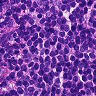
Metastatic tissue present: no